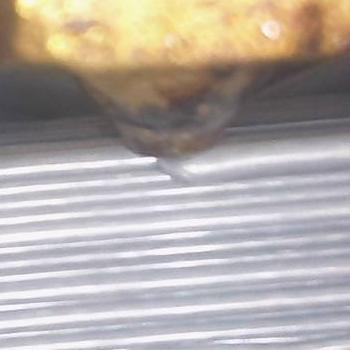
Flow rate: 168%